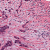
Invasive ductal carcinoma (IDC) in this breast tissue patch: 0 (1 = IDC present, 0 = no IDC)